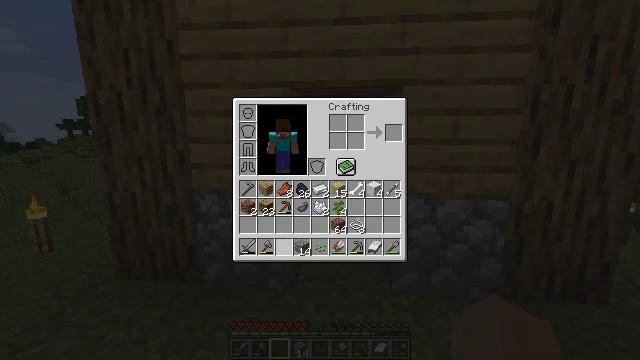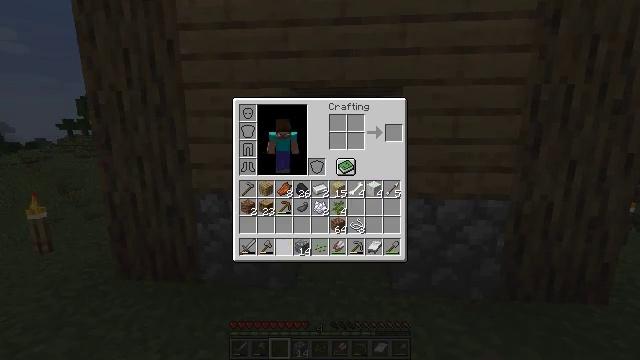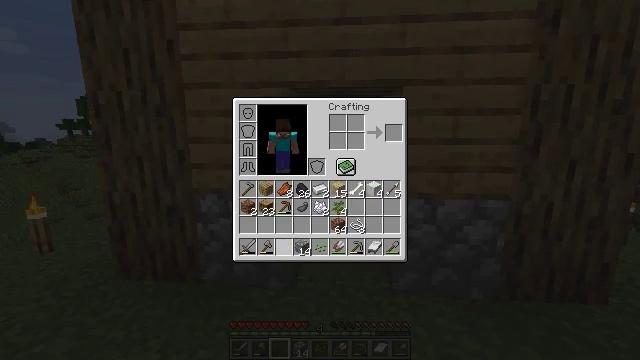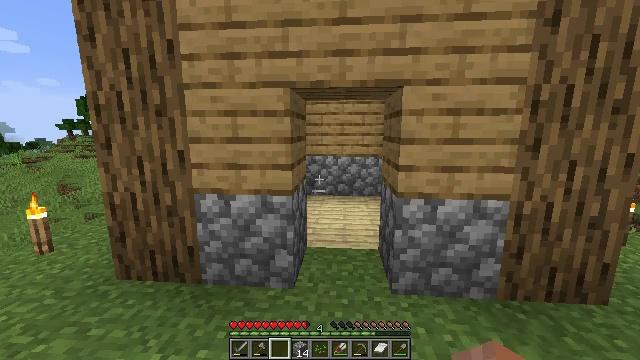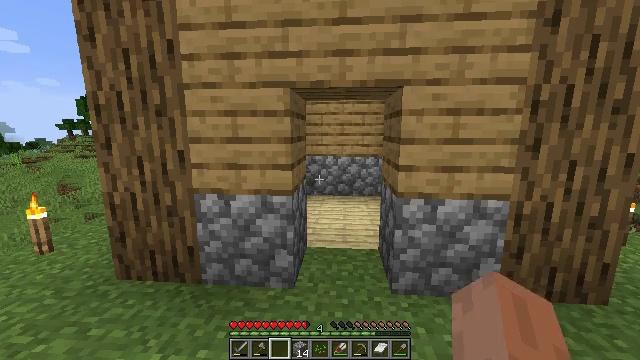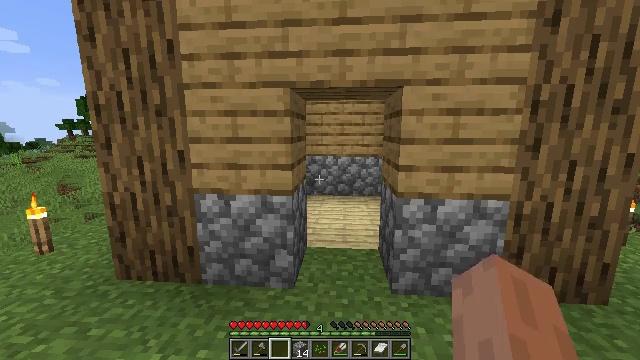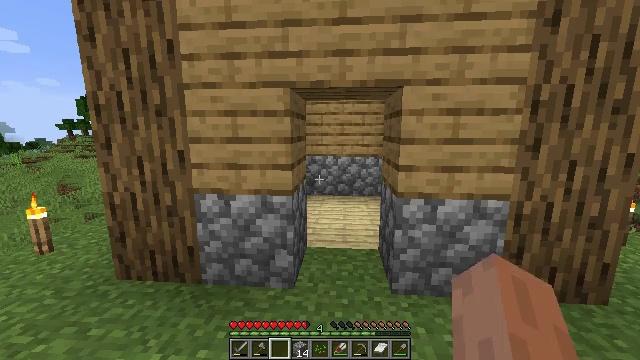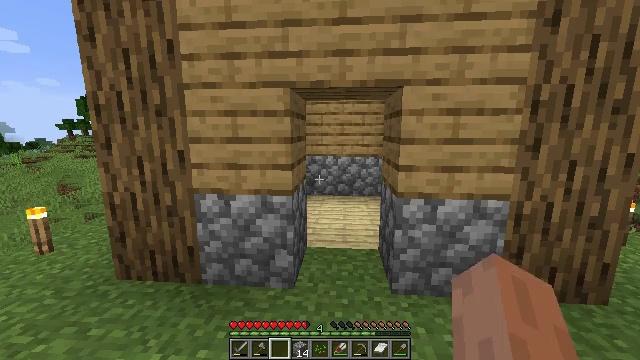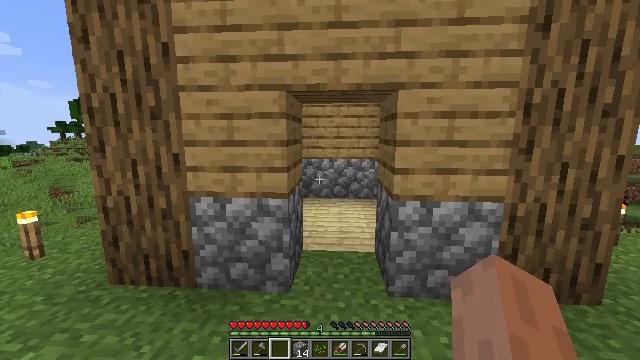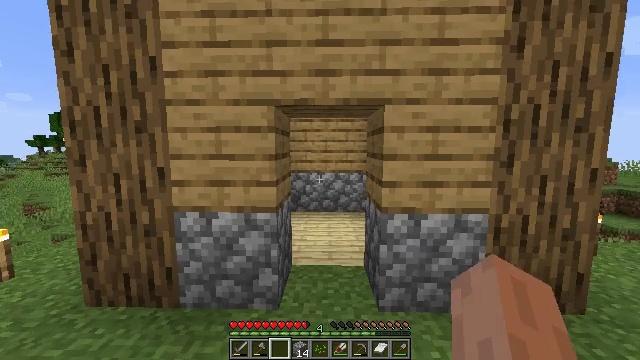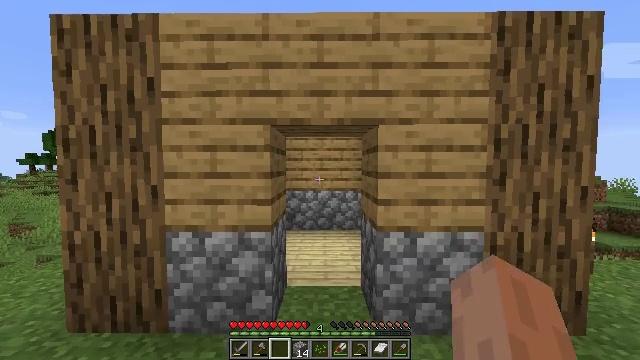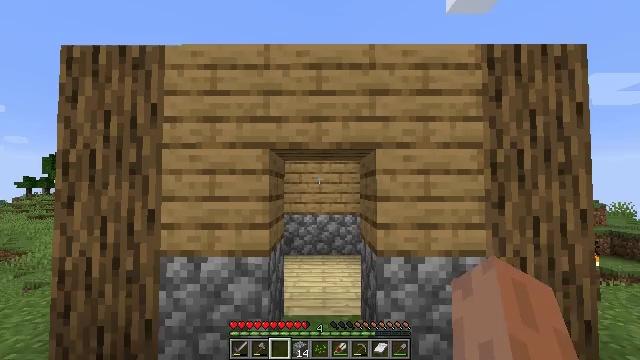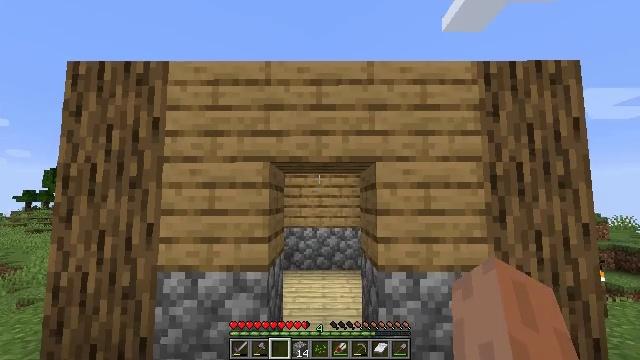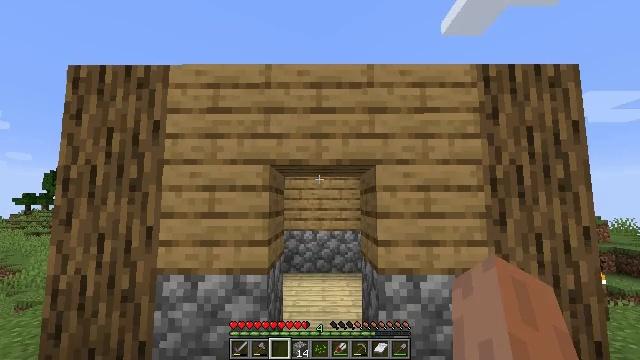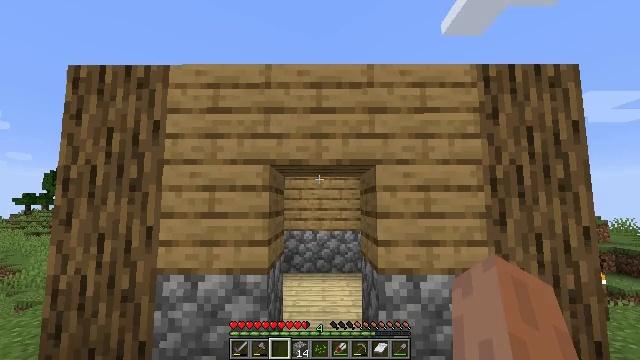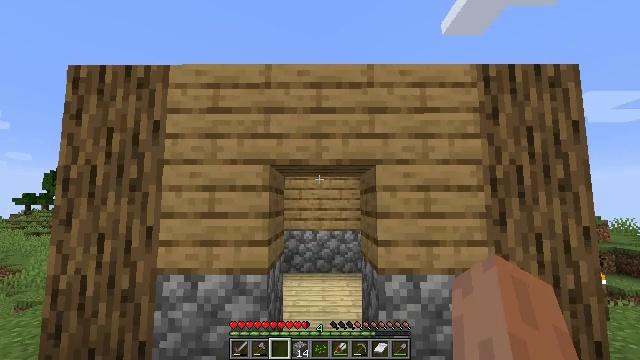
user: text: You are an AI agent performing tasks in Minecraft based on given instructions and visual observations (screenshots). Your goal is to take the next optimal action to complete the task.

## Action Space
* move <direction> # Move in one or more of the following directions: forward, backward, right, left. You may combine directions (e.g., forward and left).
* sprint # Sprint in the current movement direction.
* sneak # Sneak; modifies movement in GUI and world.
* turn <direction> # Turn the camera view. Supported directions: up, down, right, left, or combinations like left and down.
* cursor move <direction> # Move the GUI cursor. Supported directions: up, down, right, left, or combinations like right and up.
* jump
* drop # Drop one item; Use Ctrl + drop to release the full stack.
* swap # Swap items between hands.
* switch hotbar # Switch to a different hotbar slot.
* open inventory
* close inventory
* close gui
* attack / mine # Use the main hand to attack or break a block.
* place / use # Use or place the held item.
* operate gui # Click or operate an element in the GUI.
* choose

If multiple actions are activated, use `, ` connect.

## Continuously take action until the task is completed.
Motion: motion action
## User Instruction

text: Open your inventory and craft oak planks from an oak log.
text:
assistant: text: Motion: sneak, operate gui
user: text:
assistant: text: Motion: sneak
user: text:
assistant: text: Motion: sneak, close inventory
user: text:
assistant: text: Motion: close inventory
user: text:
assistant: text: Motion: close inventory
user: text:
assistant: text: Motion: close inventory
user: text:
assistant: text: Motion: no_op
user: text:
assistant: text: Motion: no_op
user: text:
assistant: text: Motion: turn right and up
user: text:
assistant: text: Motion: turn right and up
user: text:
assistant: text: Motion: turn up
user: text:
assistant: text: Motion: turn up
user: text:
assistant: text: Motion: no_op
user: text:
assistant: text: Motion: no_op
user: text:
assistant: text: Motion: no_op
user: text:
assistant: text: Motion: no_op
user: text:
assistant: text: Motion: no_op
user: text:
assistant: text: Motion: no_op
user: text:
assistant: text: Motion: no_op
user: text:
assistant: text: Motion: no_op
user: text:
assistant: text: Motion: no_op
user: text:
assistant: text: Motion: turn left
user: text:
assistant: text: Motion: turn left and down
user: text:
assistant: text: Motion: turn left and down
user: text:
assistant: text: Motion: turn left and down
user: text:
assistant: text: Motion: turn left and down
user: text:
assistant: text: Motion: turn left
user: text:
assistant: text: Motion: turn left and down
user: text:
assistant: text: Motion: turn down
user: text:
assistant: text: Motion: no_op